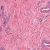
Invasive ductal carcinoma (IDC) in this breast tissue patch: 0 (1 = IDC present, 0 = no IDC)